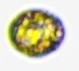
Label: Akashiwo